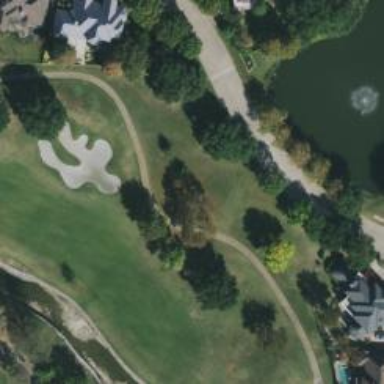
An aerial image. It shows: Path designated for golf carts.